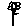
Label: flower